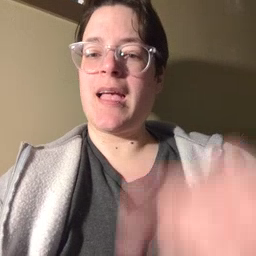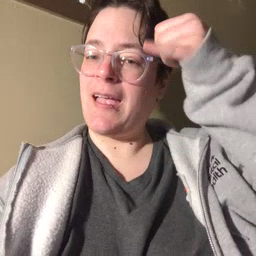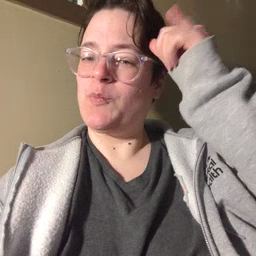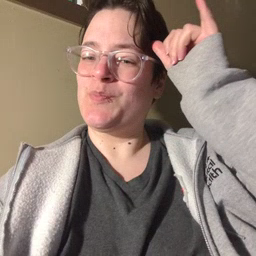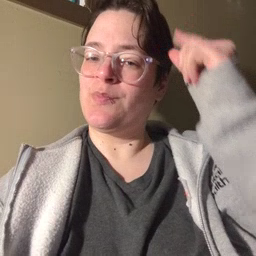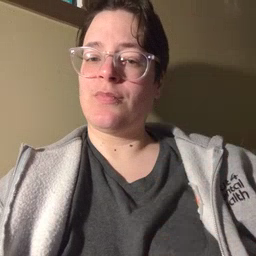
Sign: cow